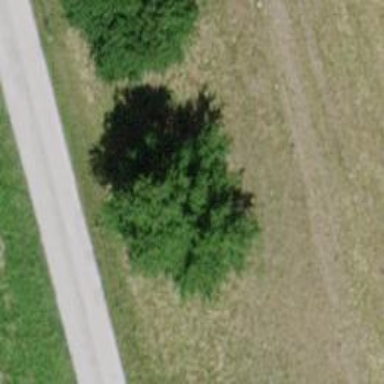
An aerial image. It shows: Deciduous tree with broadleaved leaves.